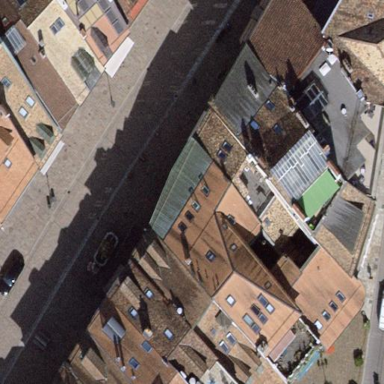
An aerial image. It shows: Building with gabled roof covered in roof tiles. The roof orientation is across the structure.